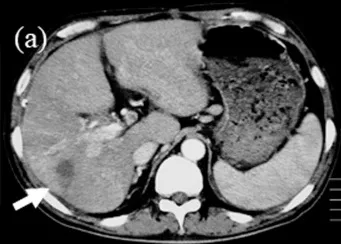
Computed tomography before the second operation showed the tumor in segment 6 decreased in size (arrow a,. Arterial phase.
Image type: radiology (ct)